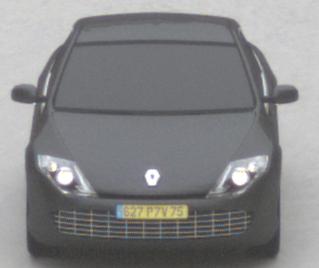
Make: Renault
Model: Laguna Coupé TCe 170
Detailed model: Laguna (III) Coupé
Model produced from: 2010/11
Model produced until: 2011/05
Doors: 2
Color: gray
Road condition: dry road
Daytime: midday
Contrast: low contrast